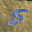
Label: 5